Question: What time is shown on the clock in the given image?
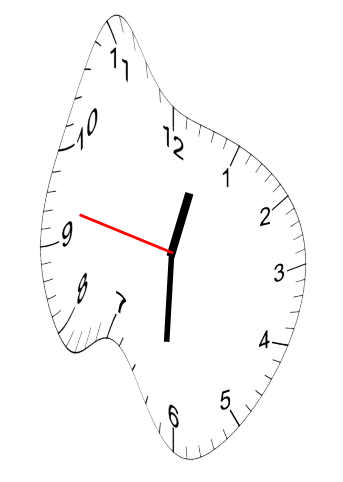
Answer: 12:30:47